Question: how do I color the cell/row of a cell of the that meets my condition.
The condition is the first occurrence of each week where the item color is "Meat".

Below is my code
'''
Public Sub Button1_Click()
Dim wb As Workbook
Dim ws As Worksheet
Dim count As Long
Dim i As Long
Set wb = ThisWorkbook
Set ws = wb.Sheets("Sheet1")
For i = 1 To 52
count = 0
Do While ws.Cells(9 + count, 3).Value <> vbNullString
If ws.Cells(9 + count, 3).Value = i And _
ws.Cells(9 + count, 8).Value = "Meat" Then
ws.Cells(9 + count, 8).Interior.ColorIndex = 5
End If
count = count + 1
Loop
Next i
End Sub
'''
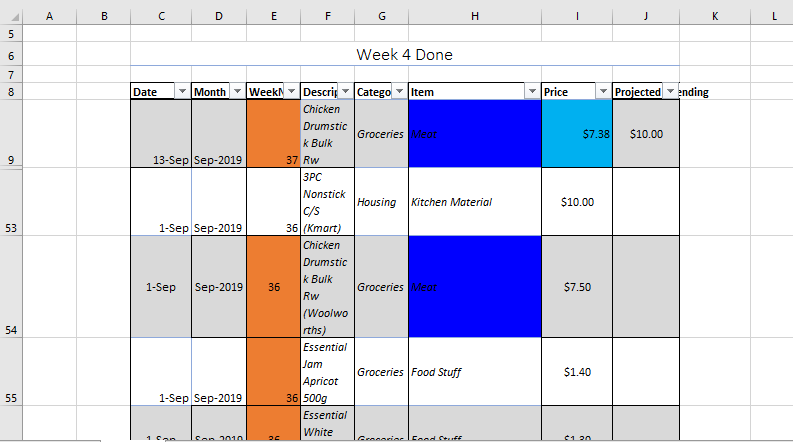
Answer: You don't have a way to escape the Do While loop once you mark the first occurrence. The loop was just continuing to mark all occurrences because it didn't know to stop after the first.
So, this should accomplish what you were trying to do...
'''
Public Sub Button1_Click()
Dim wb As Workbook
Dim ws As Worksheet
Dim count As Long
Dim i As Long
Dim bFnd As Boolean
Set wb = ThisWorkbook
Set ws = wb.Sheets("Sheet1")
For i = 1 To 52
count = 0
bFnd = False
Do While ws.Cells(9 + count, 5).Value <> vbNullString
If ws.Cells(9 + count, 5).Value = i And _
ws.Cells(9 + count, 8).Value = "Meat" Then
If bFnd = False Then
ws.Cells(9 + count, 8).Interior.ColorIndex = 5
bFnd = True
End If
End If
count = count + 1
Loop
Next i
End Sub
'''
Also be aware that using .ColorIndex may result in different users seeing different colors if they have a different theme set up. It's usually better to use a fixed color reference like 'ws.Cells(9 + count, 6).Interior.Color = <PHONE>' (which is the specific color of ColorIndex 5 of my system) or 'ws.Cells(9 + count, 6).Interior.Color = rgb(0, 0, 255)' using a more familiar RGB scale for pure blue.